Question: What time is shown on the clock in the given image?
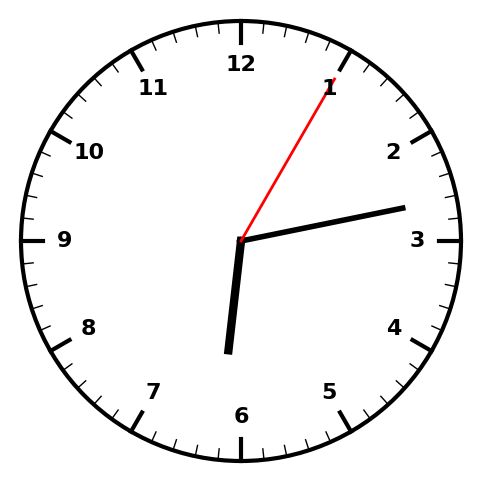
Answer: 06:13:05